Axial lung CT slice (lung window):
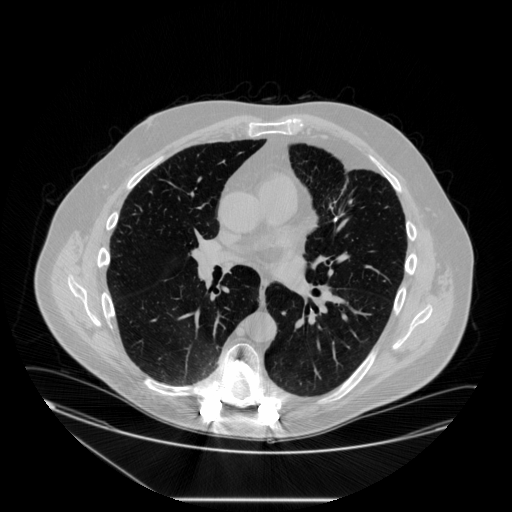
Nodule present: no